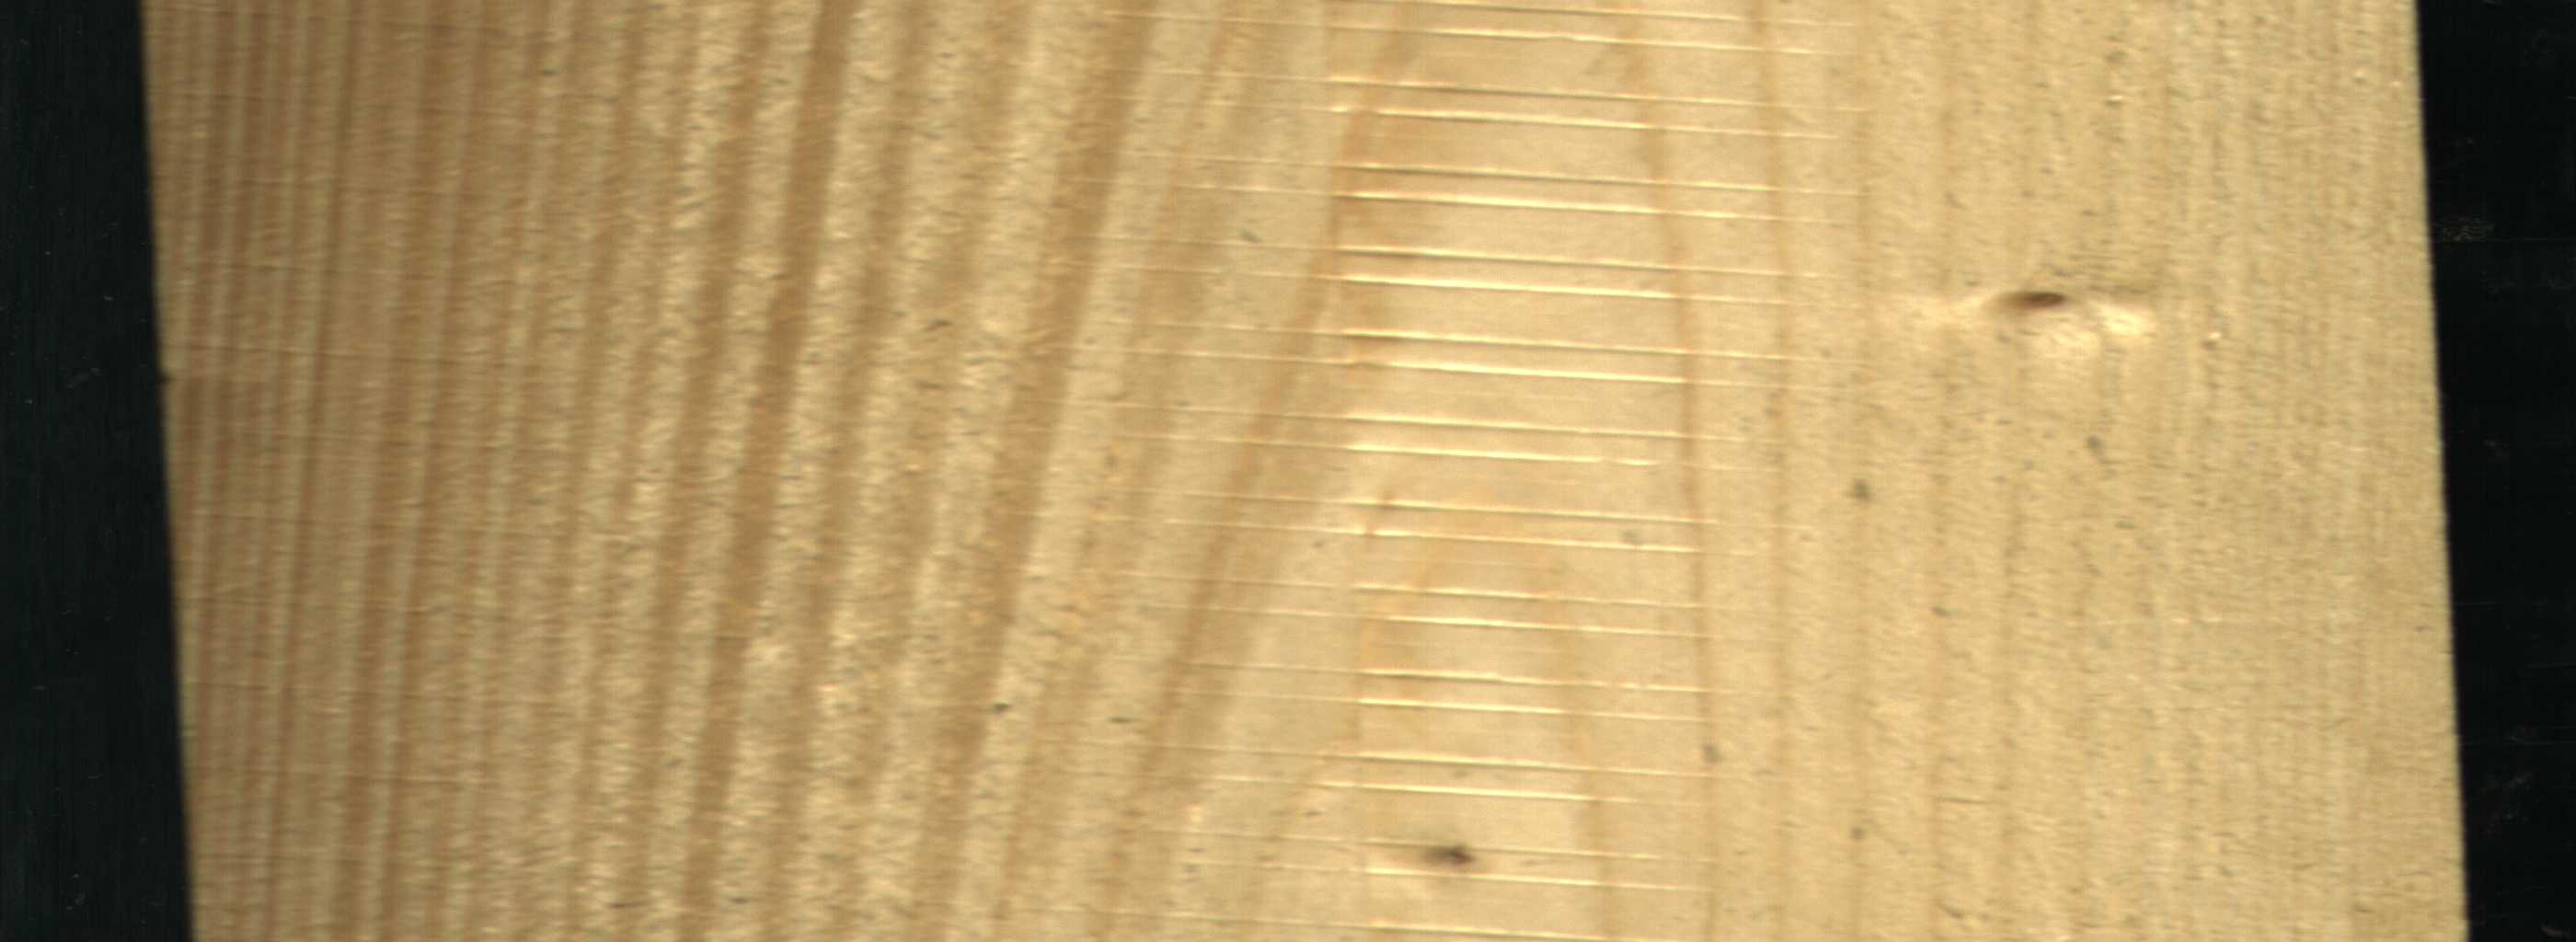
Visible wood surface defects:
Live_Knot